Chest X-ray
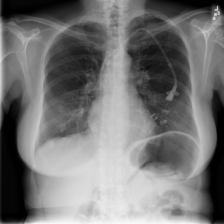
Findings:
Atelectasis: negative
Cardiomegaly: negative
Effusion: negative
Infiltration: negative
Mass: negative
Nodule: negative
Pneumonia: negative
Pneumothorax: negative
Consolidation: negative
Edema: negative
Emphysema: negative
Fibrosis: negative
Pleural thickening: negative
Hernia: negative